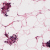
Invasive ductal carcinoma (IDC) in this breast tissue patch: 0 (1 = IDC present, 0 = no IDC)